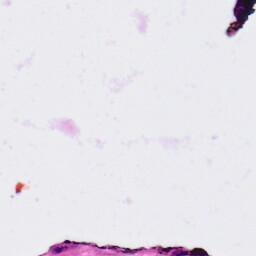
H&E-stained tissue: Ovarian